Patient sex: M
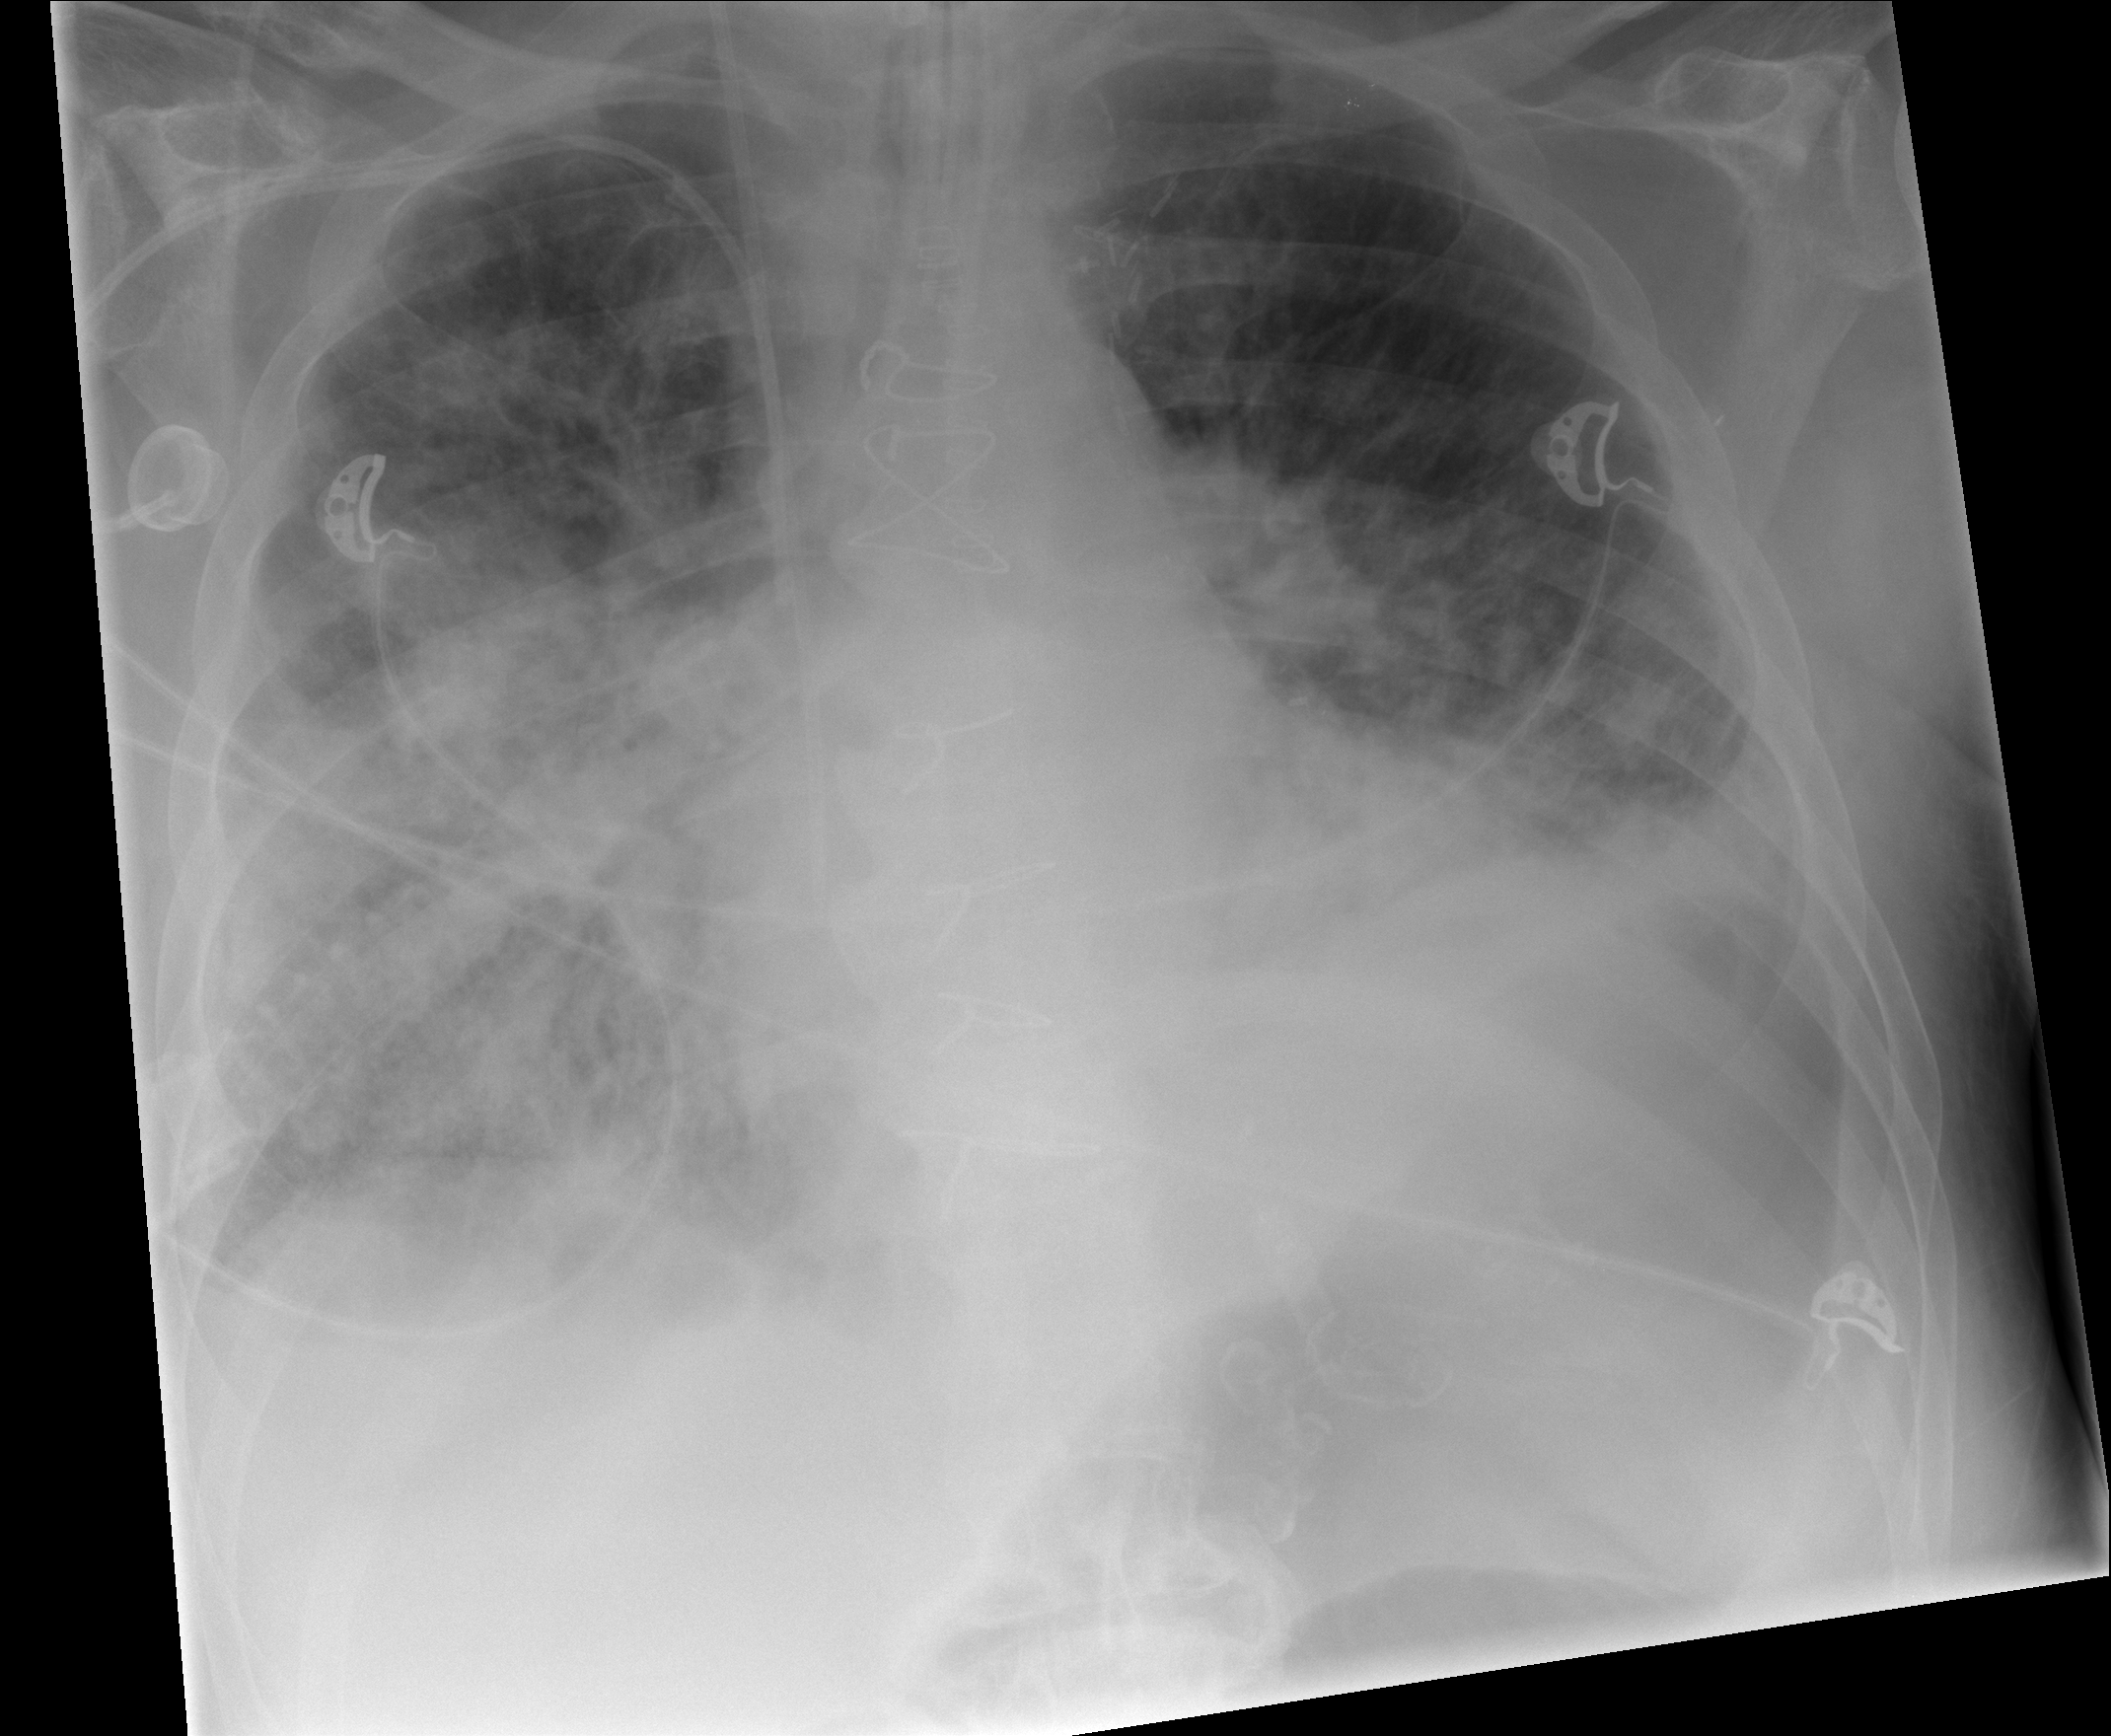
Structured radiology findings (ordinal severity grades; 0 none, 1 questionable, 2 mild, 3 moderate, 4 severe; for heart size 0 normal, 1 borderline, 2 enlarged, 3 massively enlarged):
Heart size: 2
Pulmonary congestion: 2
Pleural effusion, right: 2
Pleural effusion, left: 2
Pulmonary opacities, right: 4
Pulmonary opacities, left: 2
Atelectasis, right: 2
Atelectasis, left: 2